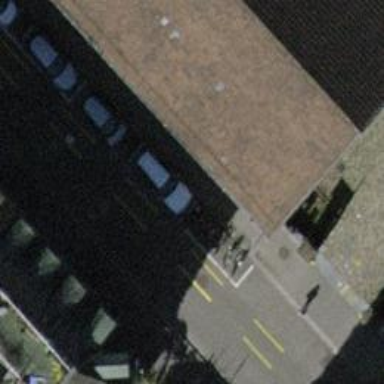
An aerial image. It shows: Parking lane area.